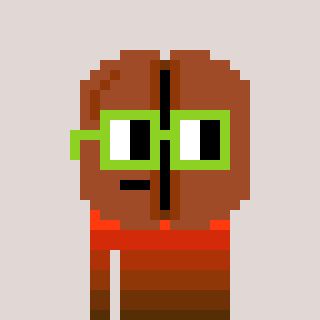
a pixel art character with square light green glasses, a coffeebean-shaped head and a rust-colored body on a warm background